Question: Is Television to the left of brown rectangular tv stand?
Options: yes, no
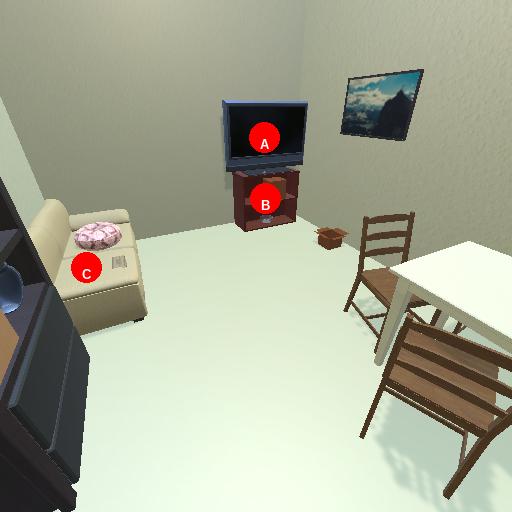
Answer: yes